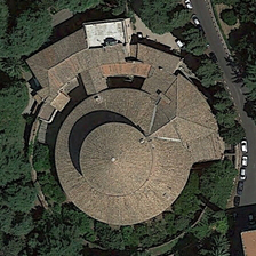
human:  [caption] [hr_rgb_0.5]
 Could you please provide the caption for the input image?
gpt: Green trees surround the buildings around the road.

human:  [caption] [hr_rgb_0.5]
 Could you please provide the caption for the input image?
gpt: Many green trees are around the circular building near the road.

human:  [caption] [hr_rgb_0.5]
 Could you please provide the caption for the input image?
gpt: Many green trees surround a circular building near the road.

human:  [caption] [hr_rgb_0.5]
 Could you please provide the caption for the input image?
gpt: Many green trees are around a circle building near a street.

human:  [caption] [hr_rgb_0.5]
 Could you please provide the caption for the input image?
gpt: Many green trees are to the REDOR of a circle building near a road.